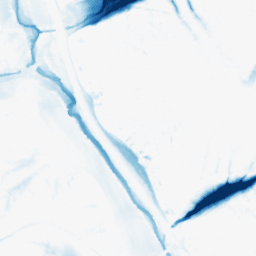
Category: morphological
Decomposition family: morphological
Decomposition parameters: operation: closing
size: 20
Upsampling method: sinc_blackman
Upsampling parameters: scale: 2
kernel_size: 8
Upsampling scale: 2